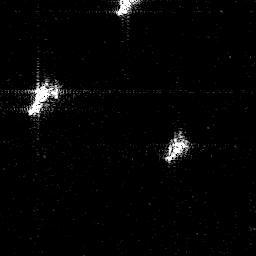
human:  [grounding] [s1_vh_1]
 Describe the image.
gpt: In the satellite image, there is  <ref>1 medium ship </ref> <box>[[10, 32, 20, 46, 0]]</box> located at left,  <ref>1 medium ship </ref> <box>[[63, 53, 73, 63, 0]]</box> located at center,  <ref>1 small ship </ref> <box>[[44, 0, 53, 6, 0]]</box> located at top.